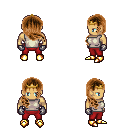
a pixel art fantasy rpg character, male body template, human, tanned skin, white sleeveless shirt, red pants, brown right-swept hairstyle, gold tiara, metal gloves, gold boots, four views (front, back, left, right), 2x2 character sprite sheet, small pixel art, hard edges, no anti-aliasing